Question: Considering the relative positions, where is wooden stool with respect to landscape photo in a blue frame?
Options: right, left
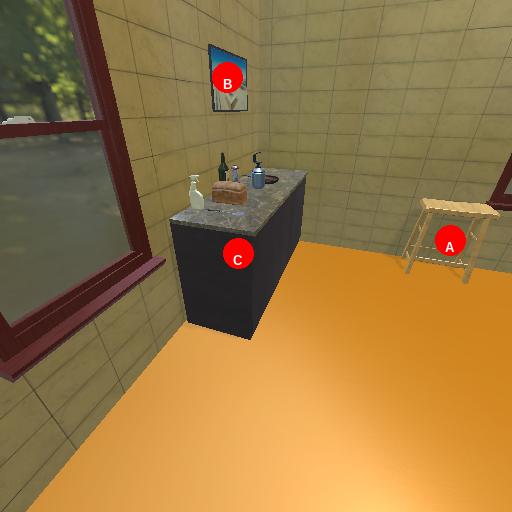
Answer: right